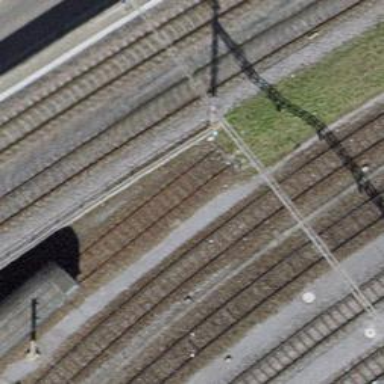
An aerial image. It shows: Railway buffer stop.